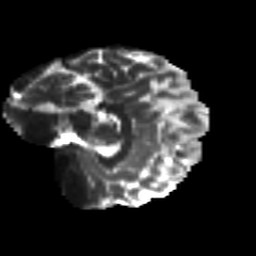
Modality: T2w
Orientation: sagittal
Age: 20
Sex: female
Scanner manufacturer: siemens
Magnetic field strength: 3 T
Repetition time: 8.8 s
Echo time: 0.085 s